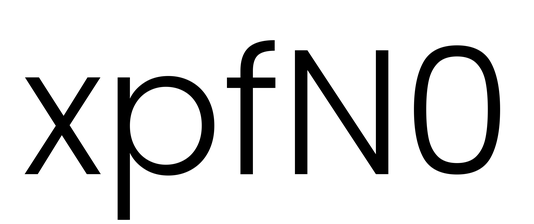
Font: Poppins-Light